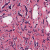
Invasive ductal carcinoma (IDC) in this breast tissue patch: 1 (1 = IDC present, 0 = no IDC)